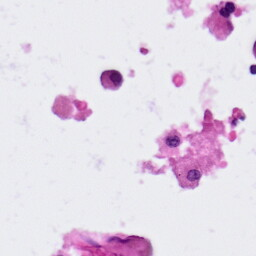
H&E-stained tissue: Lung